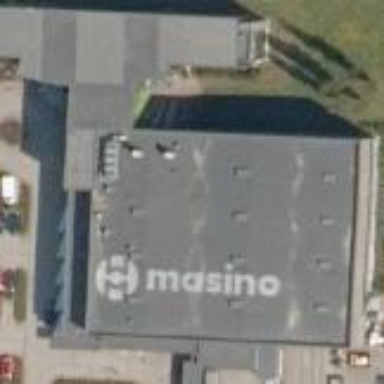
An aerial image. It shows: Office building.